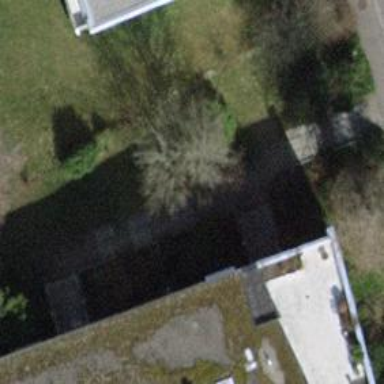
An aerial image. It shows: Concrete steps with ramp.